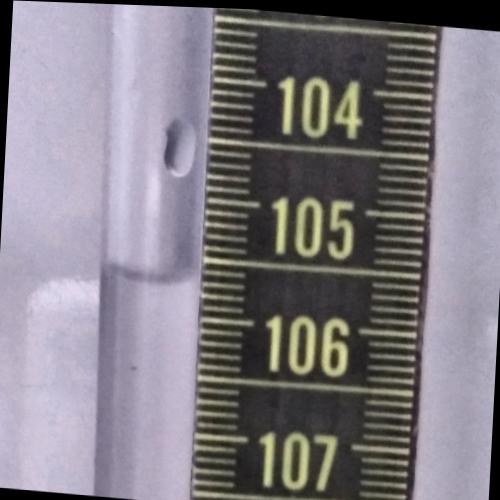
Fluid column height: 105.7 cm